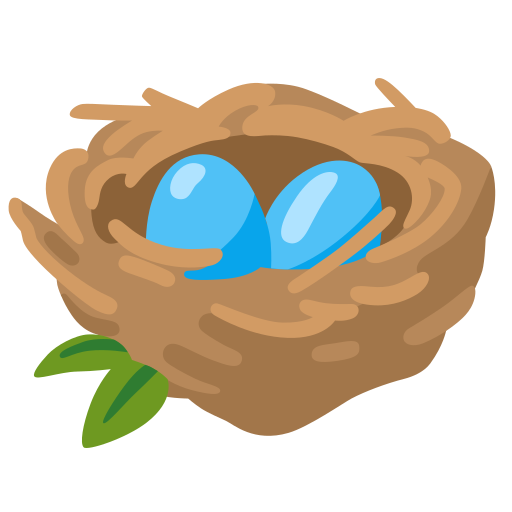
Emoji: 🪺